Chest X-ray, AP view. Patient: 65 years old, sex M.
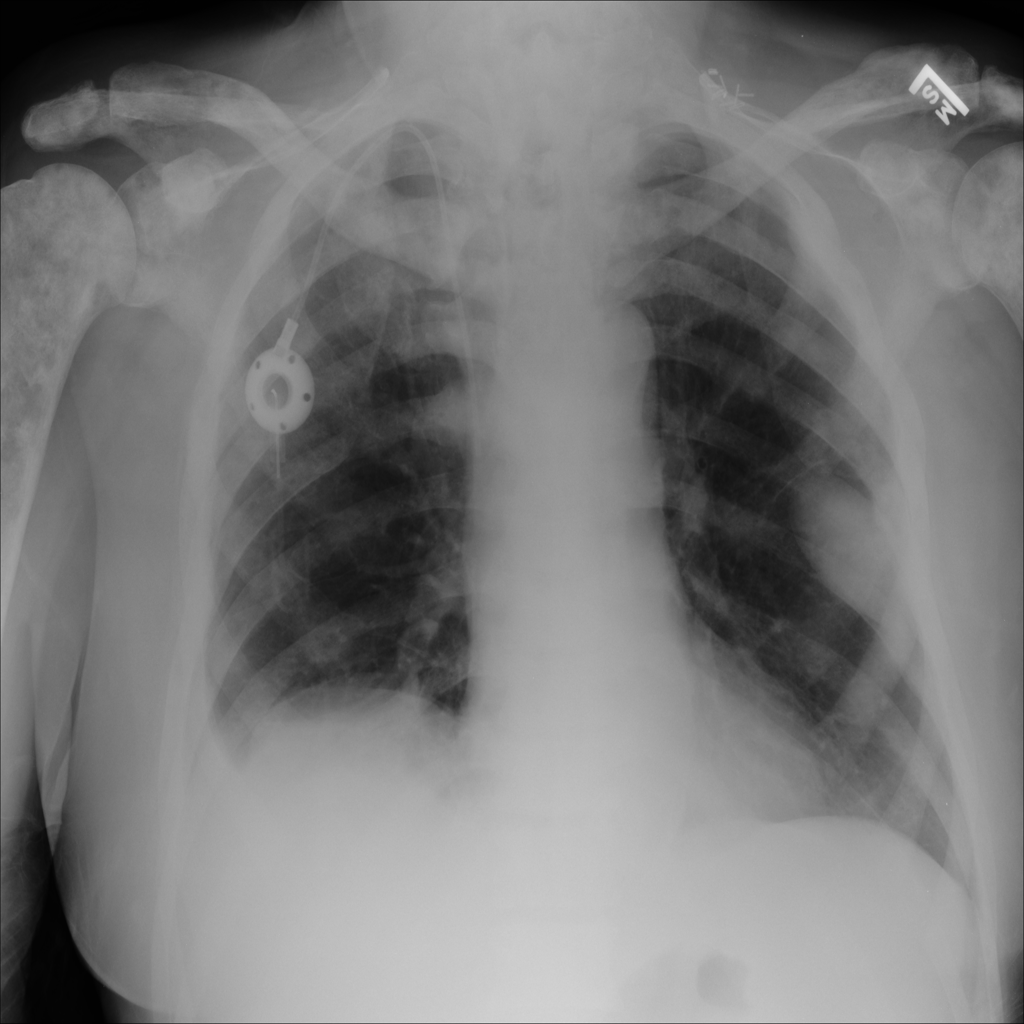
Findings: Effusion